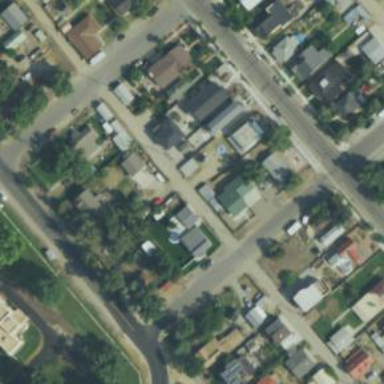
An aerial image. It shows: Alley classified as service road.